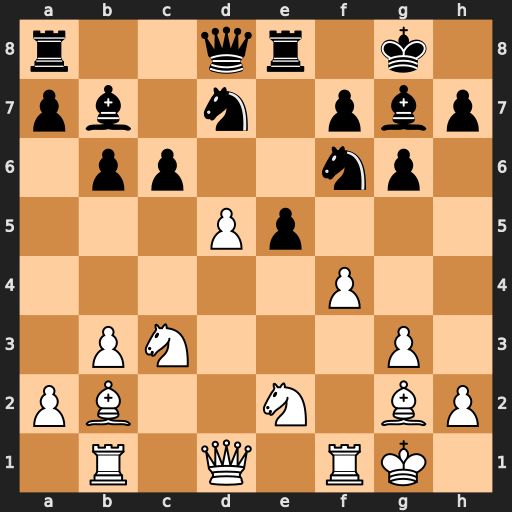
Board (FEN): r2qr1k1/pb1n1pbp/1pp2np1/3Pp3/5P2/1PN3P1/PB2N1BP/1R1Q1RK1
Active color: w
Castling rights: -
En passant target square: -
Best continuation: dxc6 Bxc6 Bxc6